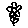
Label: flower